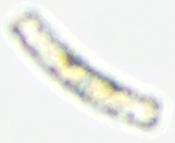
Label: Cerataulina_Guinardia_Dactyliosen